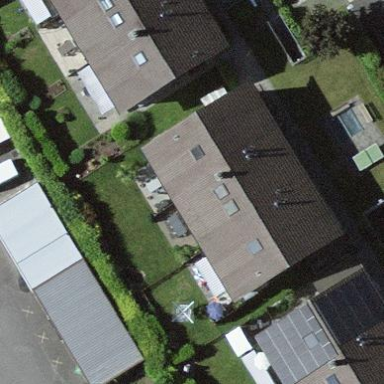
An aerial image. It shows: Gabled house with the roof oriented across.